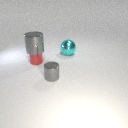
large cyan metal sphere behind small gray metal cylinder